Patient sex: M
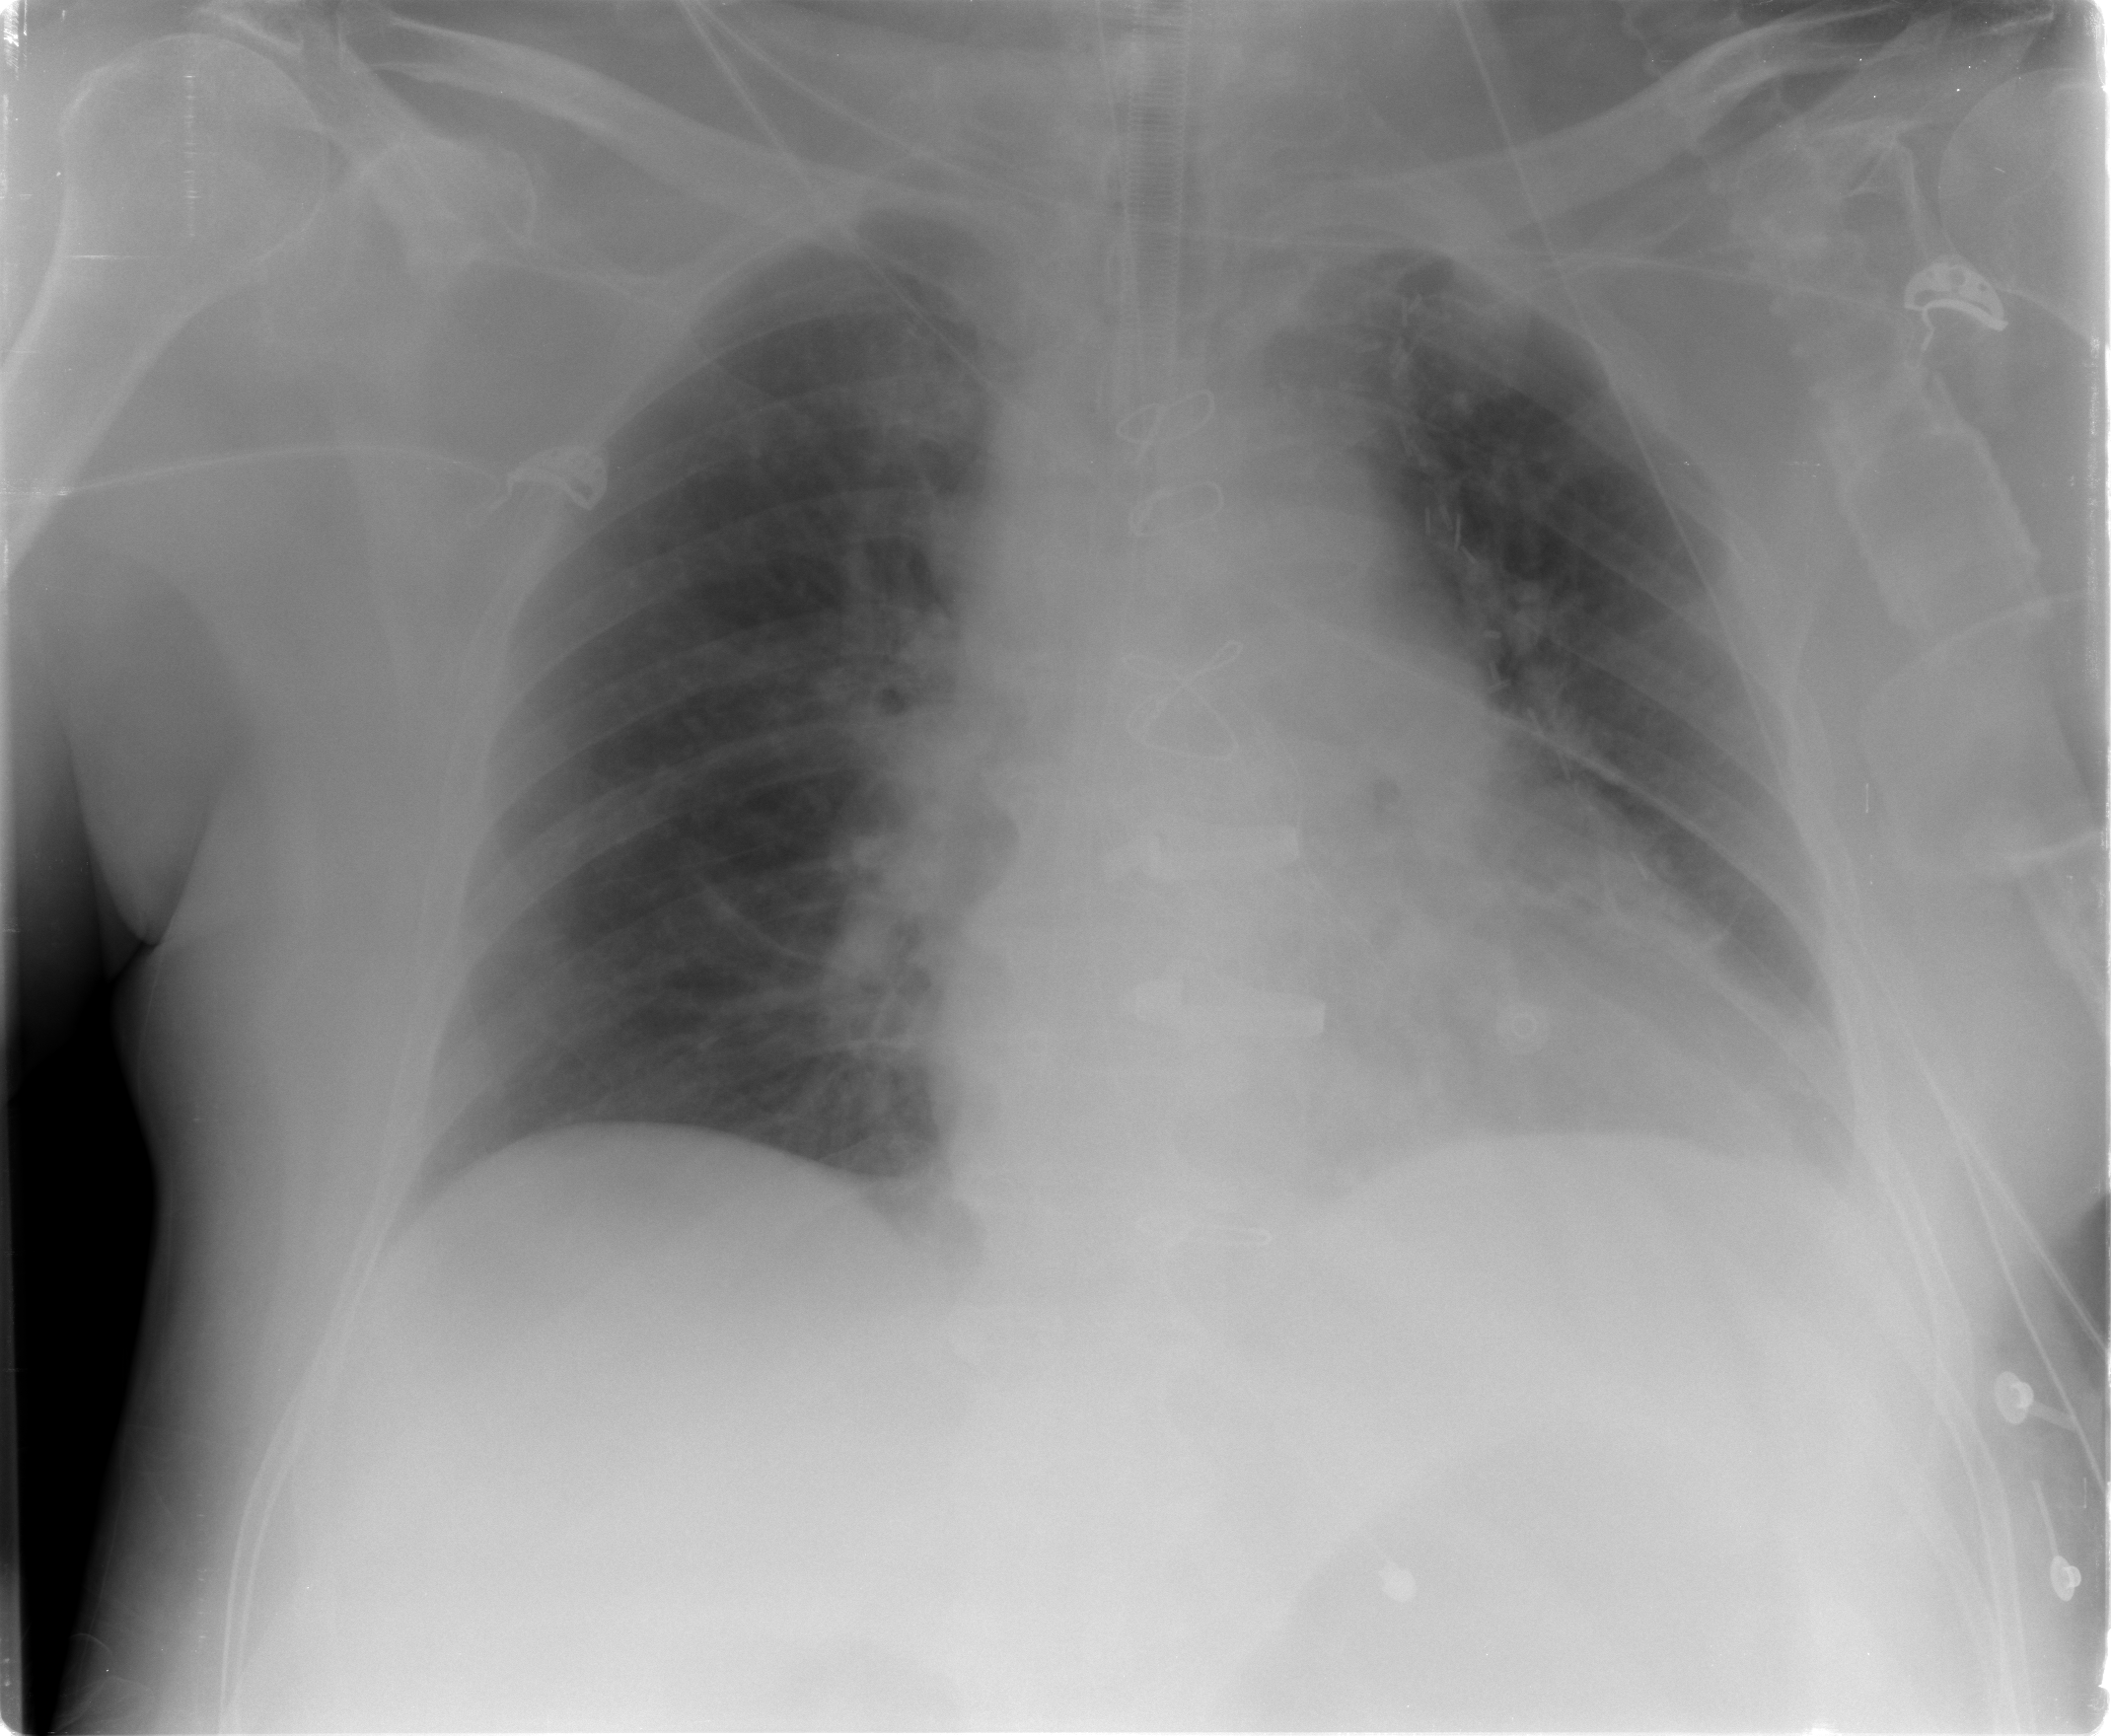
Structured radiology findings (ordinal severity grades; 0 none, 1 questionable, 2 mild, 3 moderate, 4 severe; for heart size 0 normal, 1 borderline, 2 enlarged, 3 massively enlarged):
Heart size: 0
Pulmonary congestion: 2
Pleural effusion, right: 0
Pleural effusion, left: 1
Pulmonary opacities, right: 0
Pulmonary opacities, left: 0
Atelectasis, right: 0
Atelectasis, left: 1